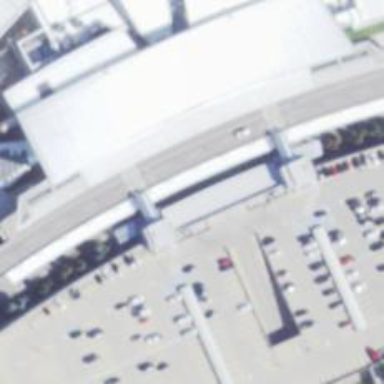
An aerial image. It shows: Car rental facility.